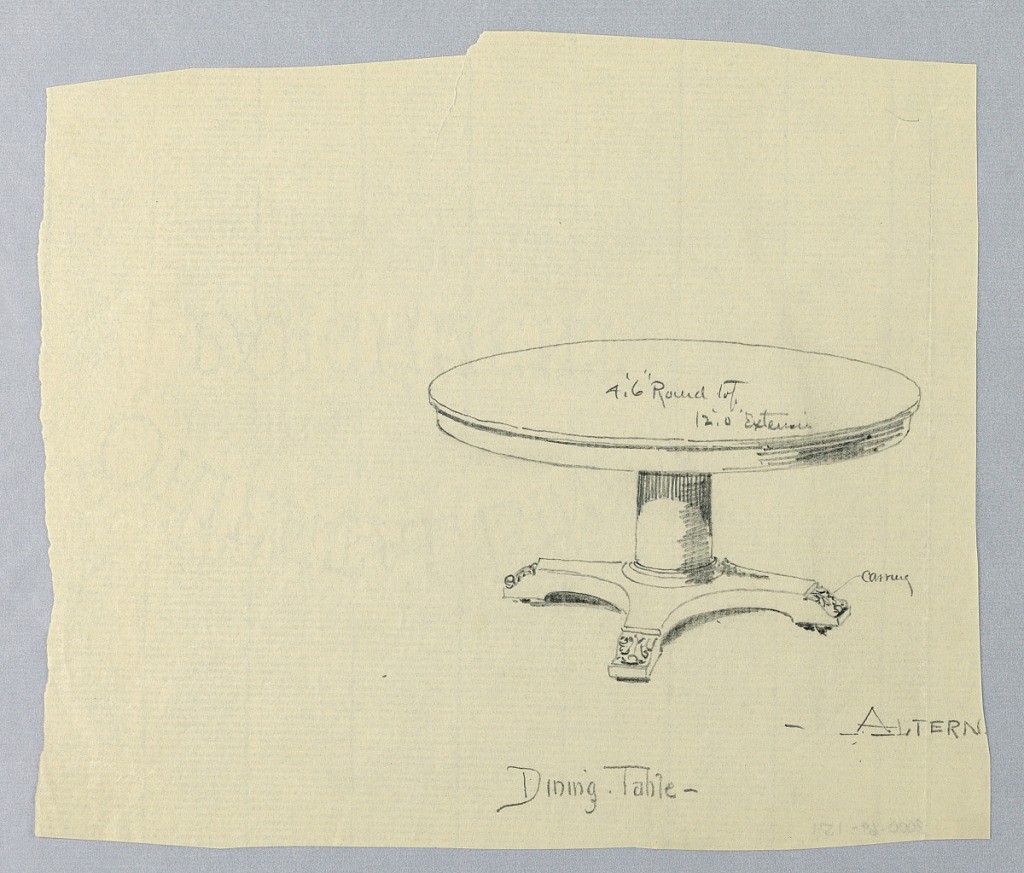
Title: Design for Round Dining Table on Carved Bracket Feet
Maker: A.N. Davenport Co.
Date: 1900–05
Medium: Graphite on thin cream paper
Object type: Drawing
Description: Round molded top raised on plain columnar support with concentric molding around bottom, sitting atop "X"-shaped molded base terminating in 4 carved bracket feet with acanthus-leaf decorations.